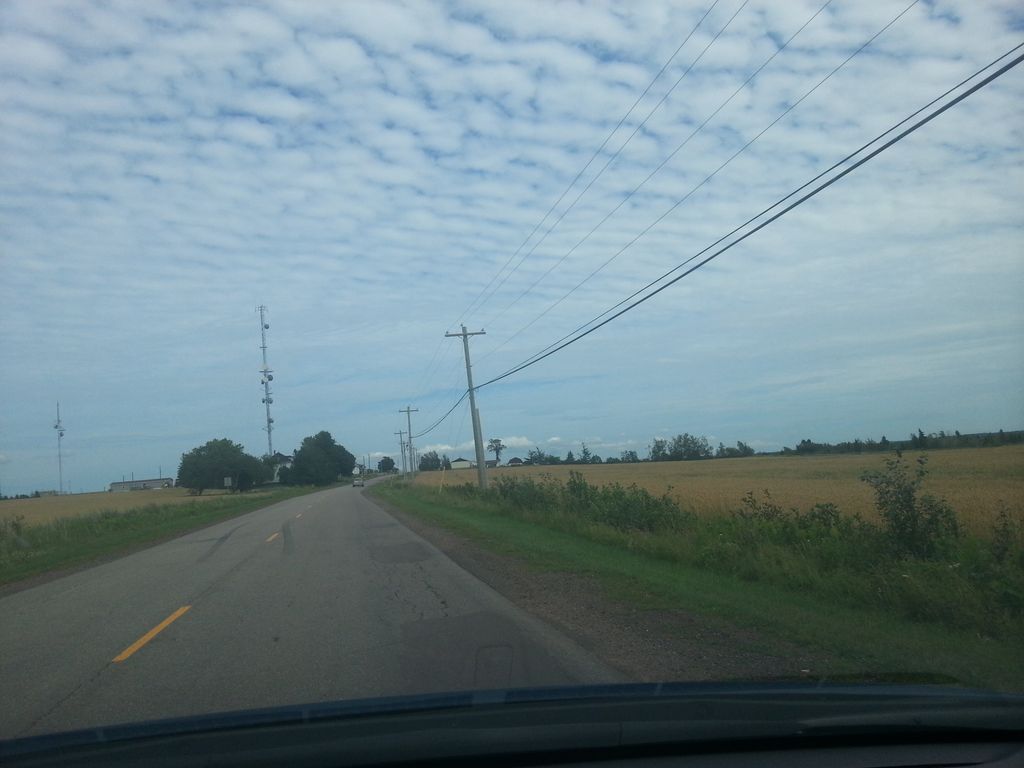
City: charlottetown